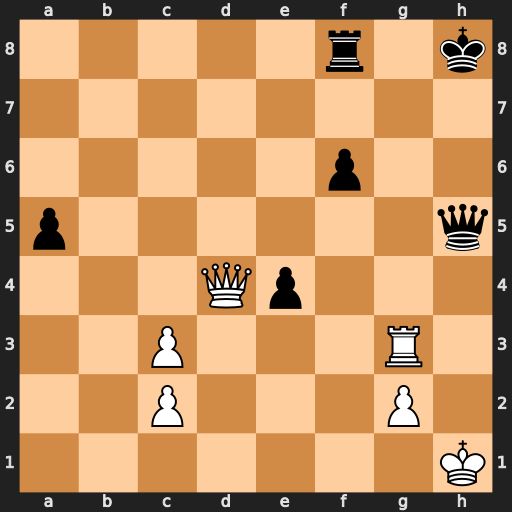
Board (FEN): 5r1k/8/5p2/p6q/3Qp3/2P3R1/2P3P1/7K
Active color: w
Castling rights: -
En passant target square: -
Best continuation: Rh3 Qxh3+ gxh3